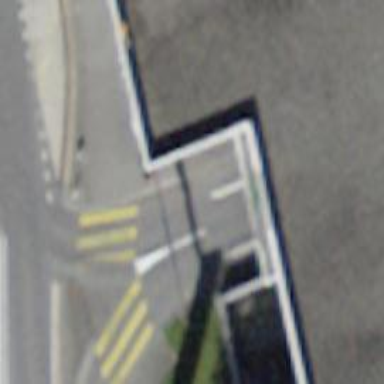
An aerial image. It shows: Parking entrance.